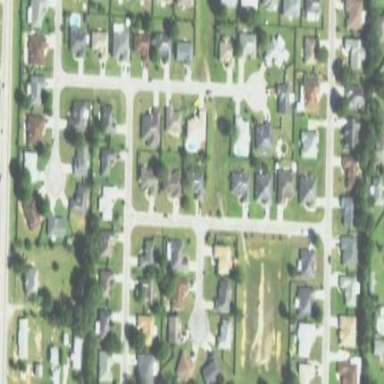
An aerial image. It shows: This residential area consists of single-family homes.